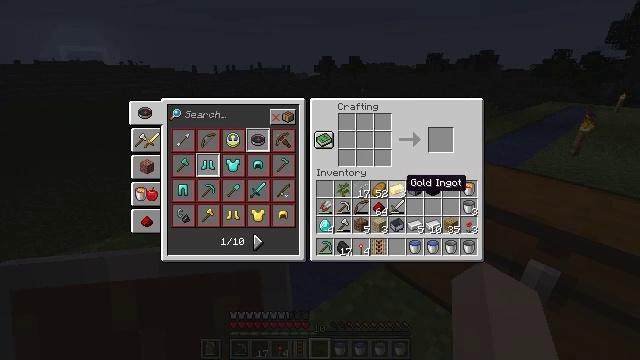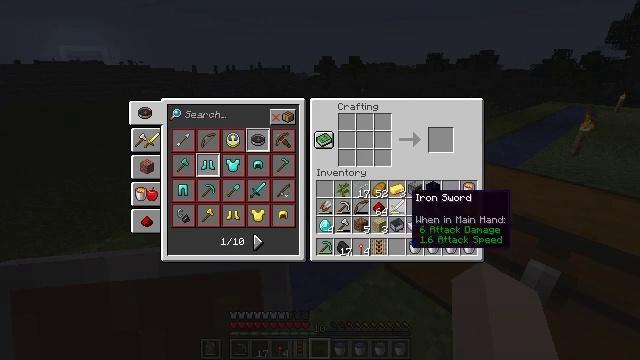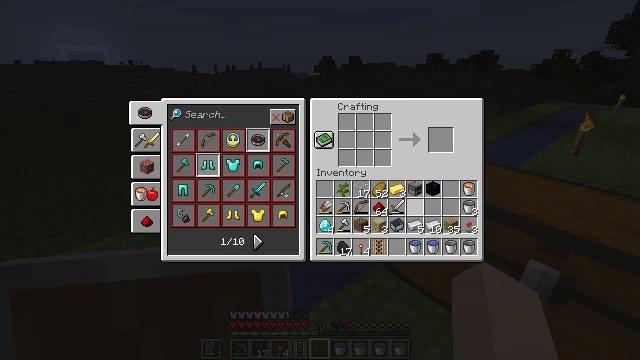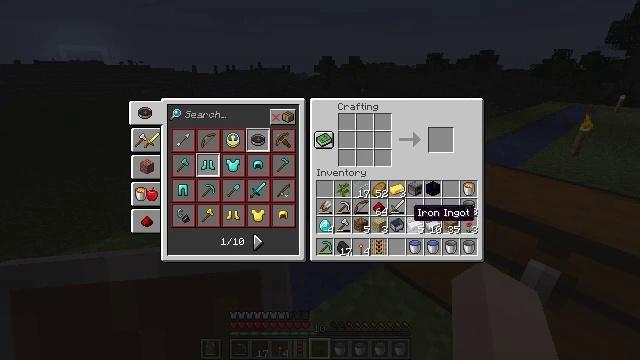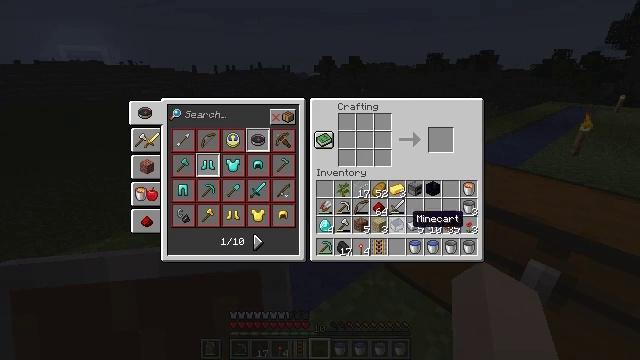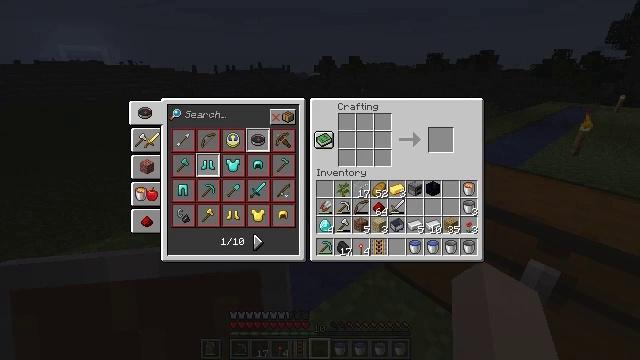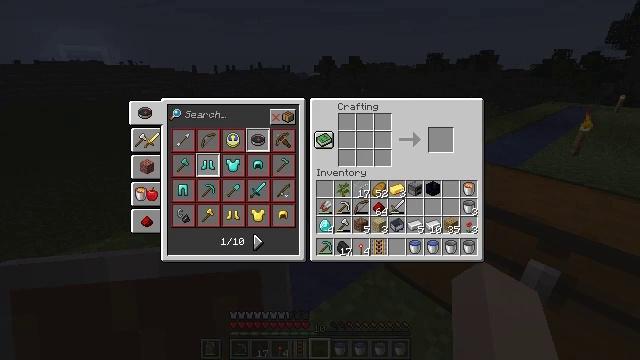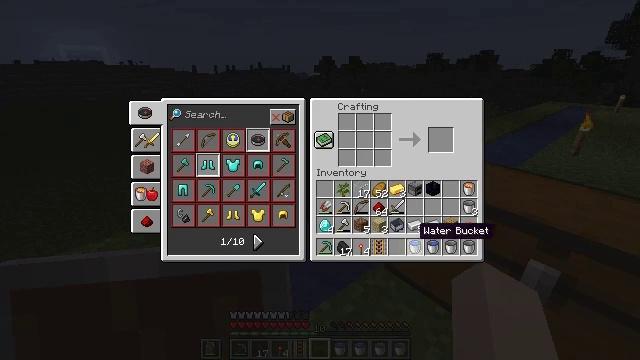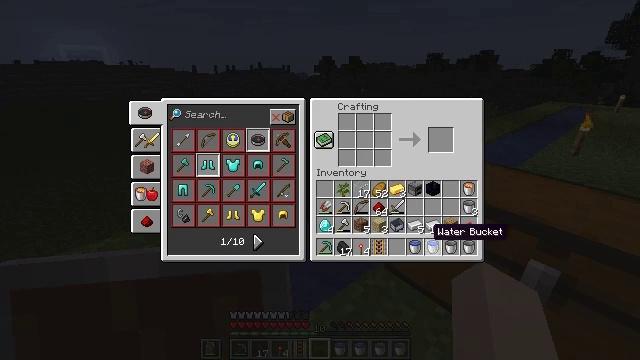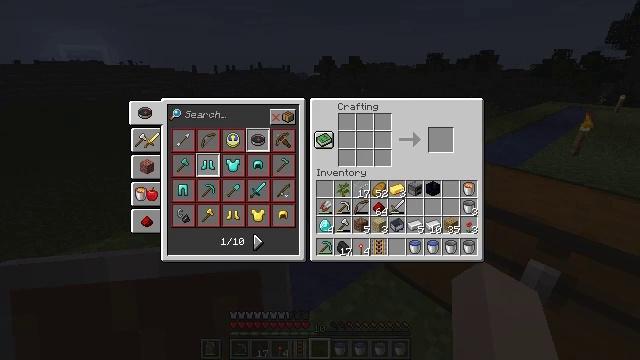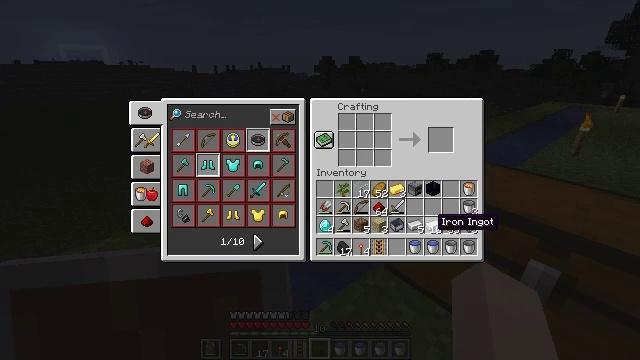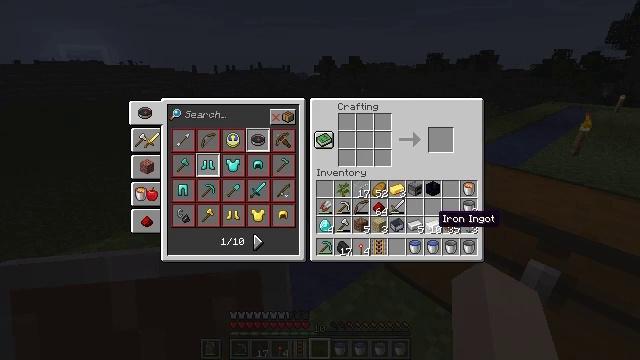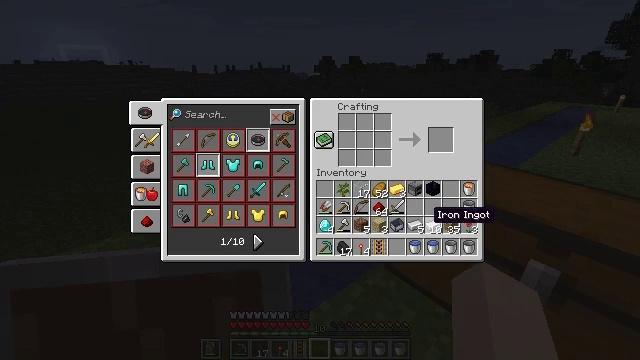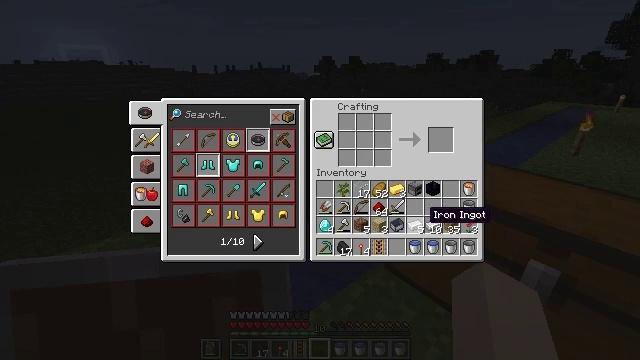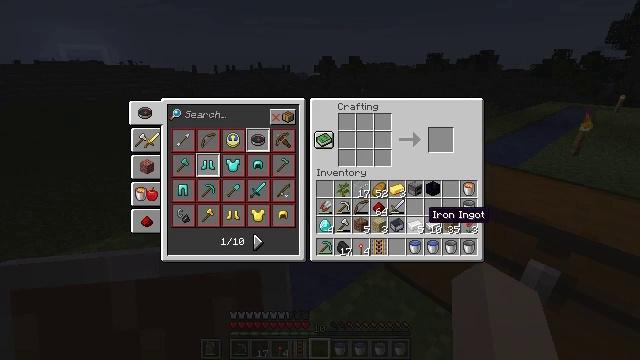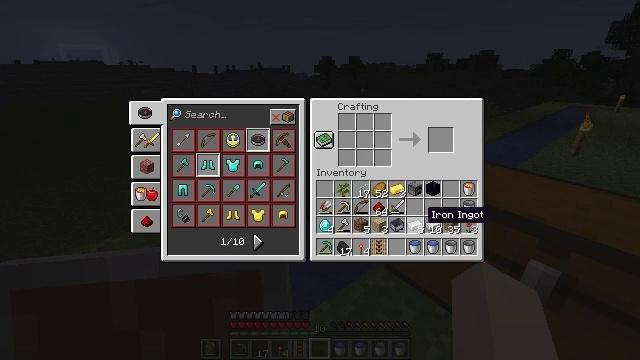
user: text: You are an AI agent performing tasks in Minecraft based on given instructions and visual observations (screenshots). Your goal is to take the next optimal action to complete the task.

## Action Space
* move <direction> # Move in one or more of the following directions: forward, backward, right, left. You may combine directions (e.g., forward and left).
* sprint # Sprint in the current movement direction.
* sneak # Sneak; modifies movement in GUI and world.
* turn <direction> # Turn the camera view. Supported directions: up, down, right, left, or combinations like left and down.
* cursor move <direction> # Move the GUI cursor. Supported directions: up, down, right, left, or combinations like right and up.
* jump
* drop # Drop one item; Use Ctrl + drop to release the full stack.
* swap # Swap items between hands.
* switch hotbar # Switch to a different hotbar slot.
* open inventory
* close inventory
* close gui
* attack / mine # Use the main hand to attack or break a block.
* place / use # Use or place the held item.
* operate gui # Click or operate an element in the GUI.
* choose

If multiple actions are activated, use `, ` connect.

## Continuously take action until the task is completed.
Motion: motion action
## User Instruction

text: Build rails by arranging iron ingots and a stick on the crafting table.
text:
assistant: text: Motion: cursor move down
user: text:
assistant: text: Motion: cursor move down
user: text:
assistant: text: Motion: cursor move down
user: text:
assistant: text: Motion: no_op
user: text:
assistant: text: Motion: cursor move down
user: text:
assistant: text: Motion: no_op
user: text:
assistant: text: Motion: cursor move right
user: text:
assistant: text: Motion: cursor move right
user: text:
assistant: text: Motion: no_op
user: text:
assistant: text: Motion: no_op
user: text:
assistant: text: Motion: no_op
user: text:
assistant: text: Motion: no_op
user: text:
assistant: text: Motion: no_op
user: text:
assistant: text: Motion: no_op
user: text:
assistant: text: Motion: no_op
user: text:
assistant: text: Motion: no_op
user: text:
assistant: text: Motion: no_op
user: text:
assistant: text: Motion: no_op
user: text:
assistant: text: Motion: no_op
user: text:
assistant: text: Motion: no_op
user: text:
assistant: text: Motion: no_op
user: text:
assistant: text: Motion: no_op
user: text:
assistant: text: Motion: no_op
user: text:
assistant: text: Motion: no_op
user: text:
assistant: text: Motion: no_op
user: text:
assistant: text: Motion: no_op
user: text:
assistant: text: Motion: no_op
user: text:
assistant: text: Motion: no_op
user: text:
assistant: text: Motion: no_op
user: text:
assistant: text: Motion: no_op